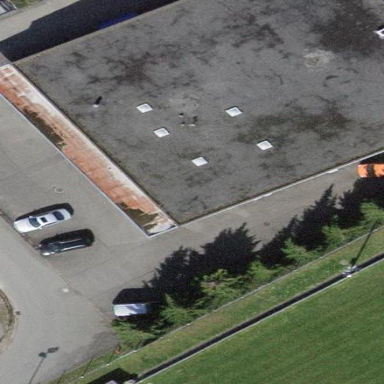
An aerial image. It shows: Commercial building.